Question: i am trying to copy a part of a source exe file to new dst file,
i use the following commnads:
'''
$file = (Get-Content src.exe)[31..111] | Set-Content dst.exe
'''
but on the output file i get extra newline symbols which cause an error when i try to run the file.
how do i copy the internal part of the file without damaging it.
i attached a jpg of the dif.
please help

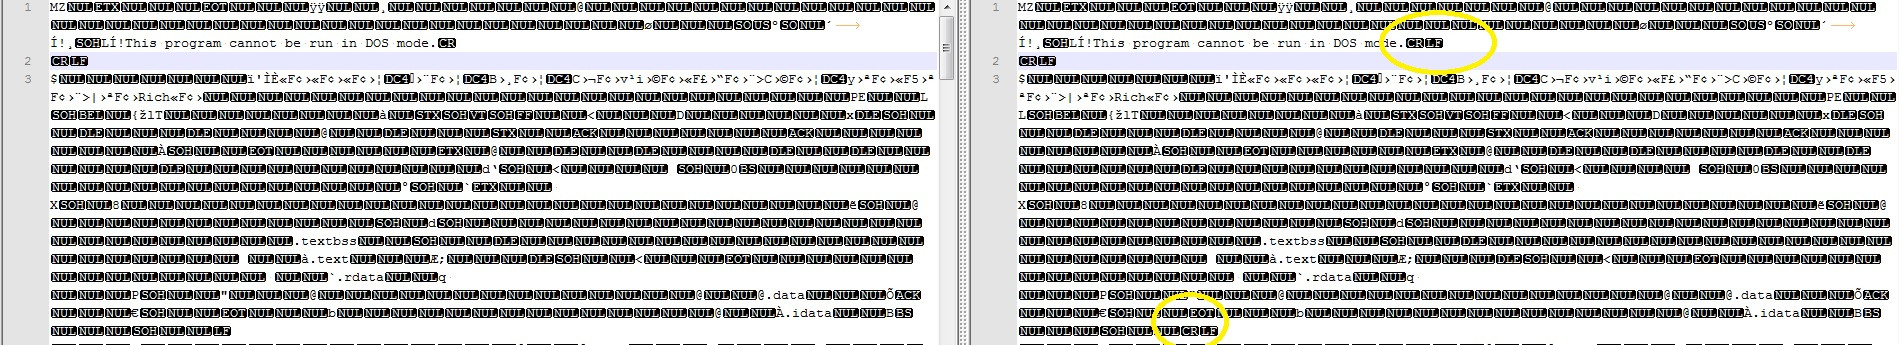
Answer: '''
$file = (Get-Content src.exe -encoding byte)[31..111] | Set-Content dst.exe -encoding byte
'''